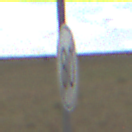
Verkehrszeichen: EndeGeschwindigkeit80
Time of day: Midday
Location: Outdoor (Nature)
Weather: PartlyCloudy
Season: NotSpecified
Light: Natural